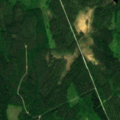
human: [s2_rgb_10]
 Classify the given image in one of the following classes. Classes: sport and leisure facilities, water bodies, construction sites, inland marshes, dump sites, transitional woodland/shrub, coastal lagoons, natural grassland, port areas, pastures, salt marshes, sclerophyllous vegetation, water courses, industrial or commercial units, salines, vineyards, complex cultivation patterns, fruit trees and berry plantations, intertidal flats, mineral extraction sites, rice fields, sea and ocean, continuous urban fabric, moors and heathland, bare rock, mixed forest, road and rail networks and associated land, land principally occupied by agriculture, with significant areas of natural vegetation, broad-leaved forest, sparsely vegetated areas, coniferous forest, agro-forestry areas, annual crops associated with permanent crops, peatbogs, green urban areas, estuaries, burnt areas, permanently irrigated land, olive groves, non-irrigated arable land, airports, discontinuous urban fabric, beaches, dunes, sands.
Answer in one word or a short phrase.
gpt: coniferous forest, mixed forest, transitional woodland/shrub